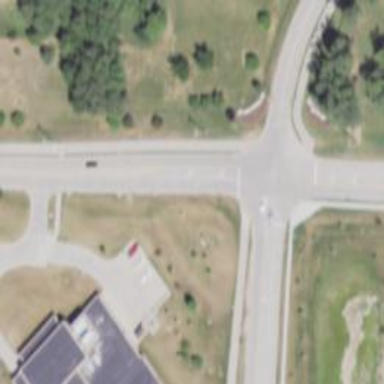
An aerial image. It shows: Uncontrolled crossing on the road.